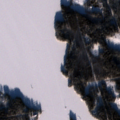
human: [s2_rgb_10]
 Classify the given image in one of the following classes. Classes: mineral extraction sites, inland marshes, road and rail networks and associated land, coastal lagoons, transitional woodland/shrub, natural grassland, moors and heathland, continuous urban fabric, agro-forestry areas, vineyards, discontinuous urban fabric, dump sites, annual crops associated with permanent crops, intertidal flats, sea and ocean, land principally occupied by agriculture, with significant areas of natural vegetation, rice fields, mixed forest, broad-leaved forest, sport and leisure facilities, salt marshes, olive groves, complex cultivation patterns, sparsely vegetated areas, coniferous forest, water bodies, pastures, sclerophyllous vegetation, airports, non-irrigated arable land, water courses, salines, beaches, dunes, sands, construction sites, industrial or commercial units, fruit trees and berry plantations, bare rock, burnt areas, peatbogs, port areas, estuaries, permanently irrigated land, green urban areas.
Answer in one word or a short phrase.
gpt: broad-leaved forest, coniferous forest, mixed forest, transitional woodland/shrub, water bodies